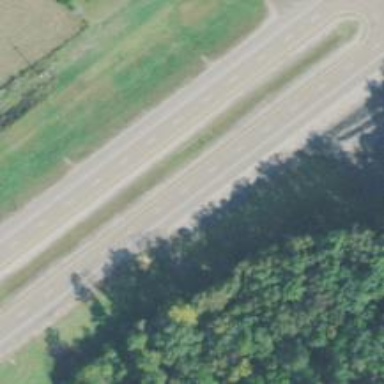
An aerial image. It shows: Trunk highway.